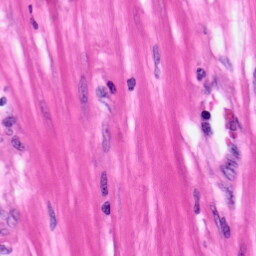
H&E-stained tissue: Pancreatic